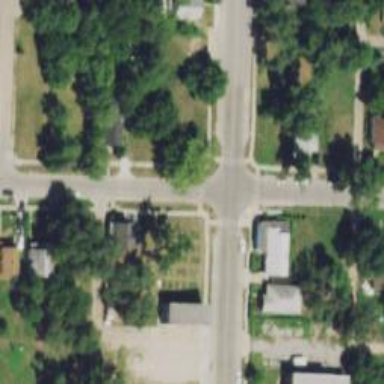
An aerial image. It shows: Road with stop sign.